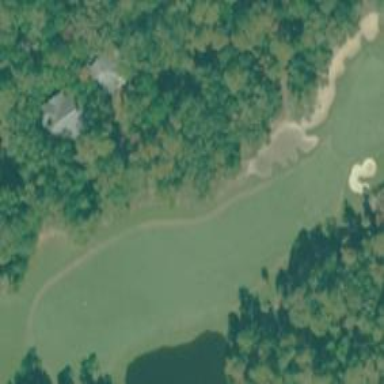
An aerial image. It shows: Golf fairway surrounded by grass.